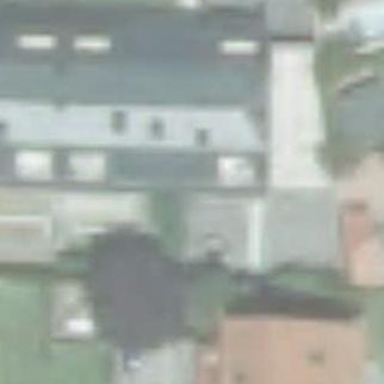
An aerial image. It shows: Terrace building.